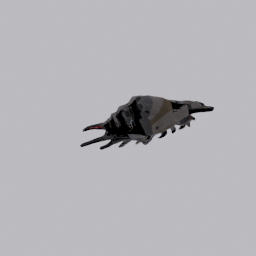
Label: animals